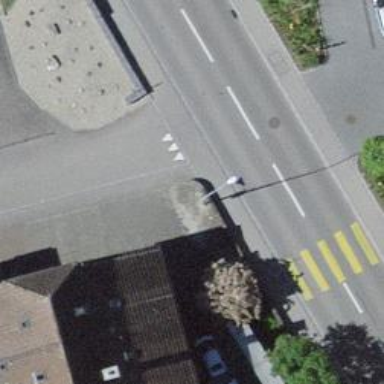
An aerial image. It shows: Road with "give way" sign.